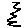
Label: zigzag